一年级 · 算术
小男孩的爷爷今年几岁?

答: 小男孩的爷爷今年 $(\quad)$ 岁。
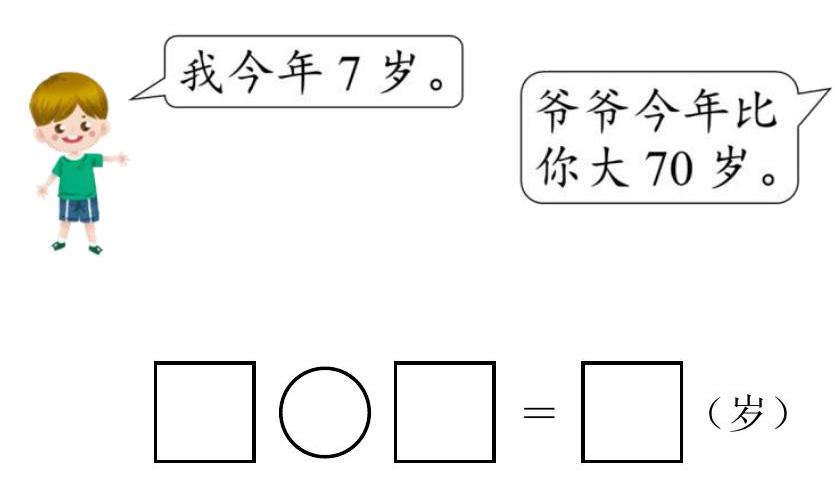
答案: 详解$70+7=77$ (岁)

答: 小男孩的爷爷今年 77 岁。